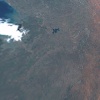
Label: land